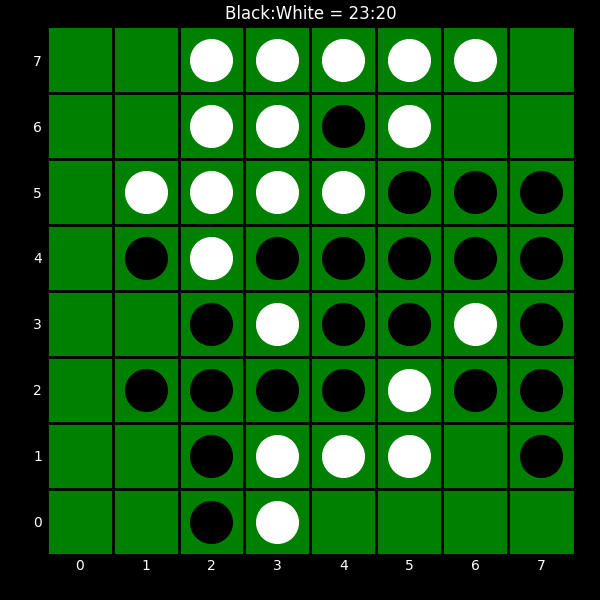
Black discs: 23
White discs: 20